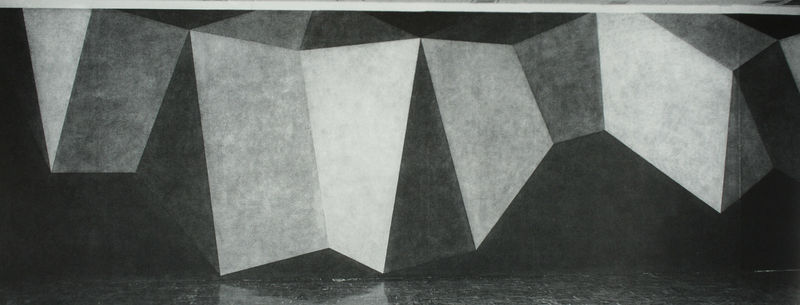
Titel: Installation Western Washington Univ., Bellingham - Continuous forms
Künstler: Sol Lewitt
Schlagwörter: dunkel, gemälde, schatten, weiß, dreieck, kubismus, grau, hell, schwarz, muster, wand, boden, fläche, modern, formen, linien, foto, fotografie, ecken, geometrisch, sol, wandbild, dreiecke, geometrie, lewitt, installation, wall, faltung, sol lewitt, wwand